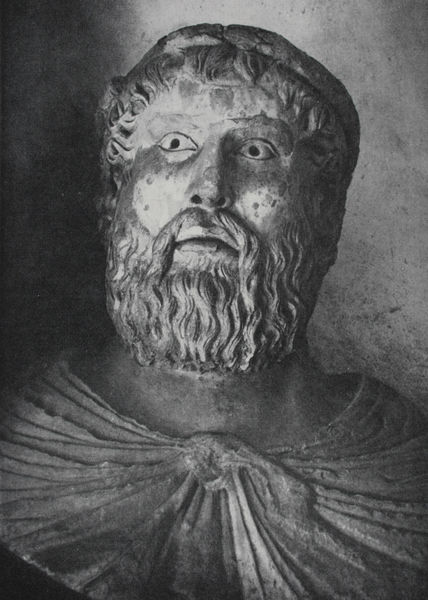
Titel: Die sogenannte Suessa-Büste (Taddeo da Suessa) - Skulptur für die Brückentoranlage von Capua
Standort: Capua
Institution: Museo Campano
Schlagwörter: dunkel, gott, kopf, mann, schatten, umhang, weiß, ausschnitt, frisur, grau, haar, licht, marmor, mund, nase, schwarz, stirn, blick, tuch, bart, schnurrbart, wand, augen, band, bärtig, falten, gesicht, kleidung, knoten, stein, vollbart, hals, portrait, figur, gewand, haare, mantel, augenbrauen, brosche, frontal, lippen, locken, ohren, schulter, schultern, tondo, hase, skulptur, statue, wangen, papier, düster, nann, noten, leer, haarband, angst, kaiser, zopf, brauen, büste, pupillen, starr, bildhauerei, granit, plastik, raffung, abbild, foto, fotografie, photographie, antike, philosoph, schwarzweiss, lockig, haarig, scherpe, rom, photo, römer, antik, toga, griechisch, griechenland, klassik, grieche, gemeißelt, römisch, elfenbein, klassisch, archaik, bildhauer, hellenismus, sokrates, freske, fibel, blic, nasenbär, entsetzt, hellenistisch, archaisch, aristoteles, starren, porträtbüste, silen, capua, brückentoranlage von capua, bartmund, pier delle vigne, philisoph, tunkia